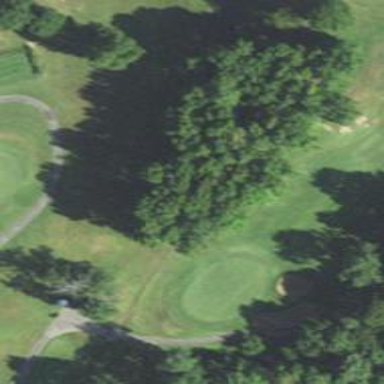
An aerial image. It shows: Grassy area designated as golf fairway.